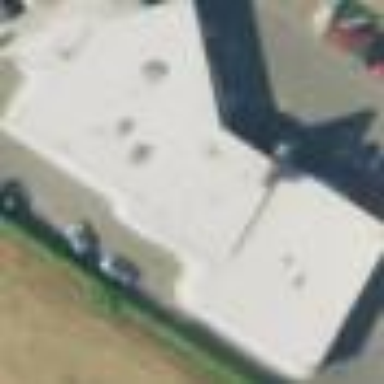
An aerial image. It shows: Retail building that houses car shop.